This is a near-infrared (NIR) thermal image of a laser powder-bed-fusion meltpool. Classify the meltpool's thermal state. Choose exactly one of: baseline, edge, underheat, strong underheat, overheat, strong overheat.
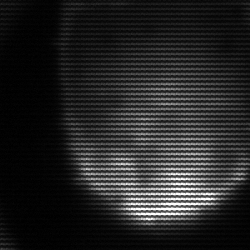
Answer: edge